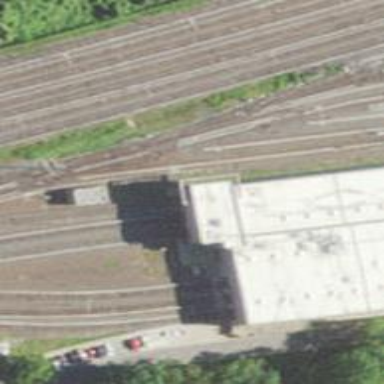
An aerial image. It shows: Yard tunnel serving as building passage for electrified rail.